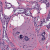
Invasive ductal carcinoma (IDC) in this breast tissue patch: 1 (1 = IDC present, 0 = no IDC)